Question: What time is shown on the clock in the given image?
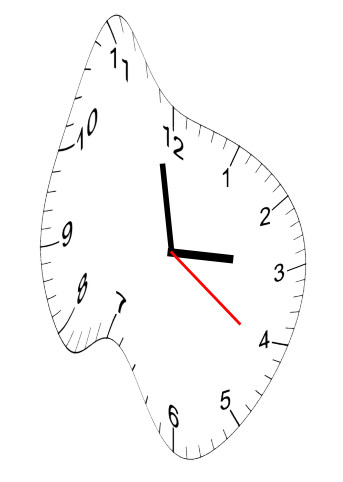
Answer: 02:58:21